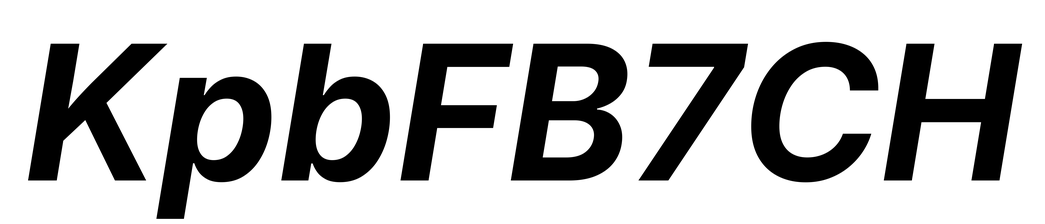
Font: Inter-Italic_Bold_Italic